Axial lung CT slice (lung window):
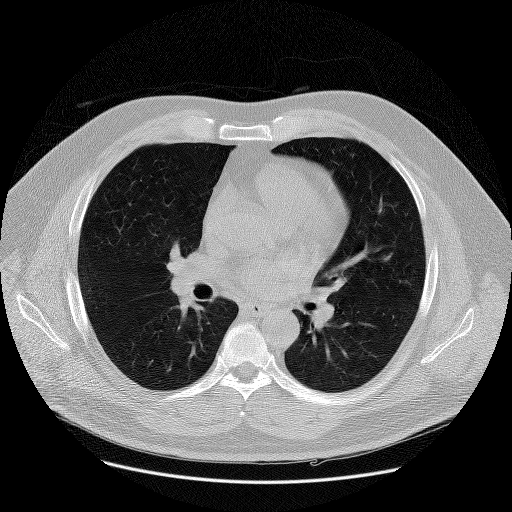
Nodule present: no